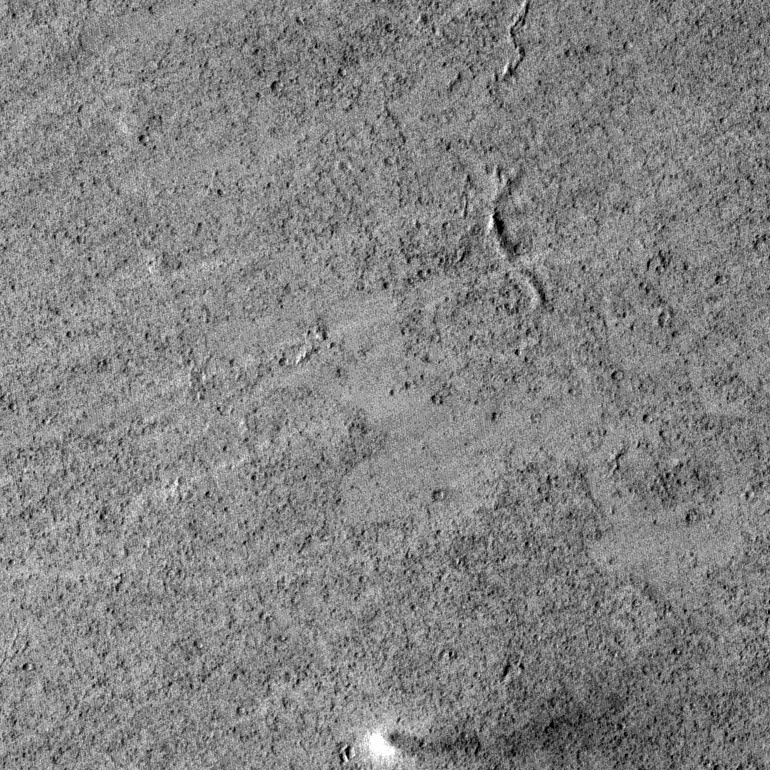
Label: dustdevil